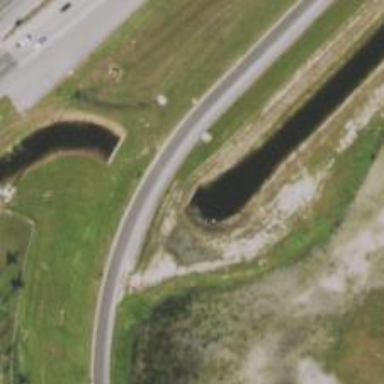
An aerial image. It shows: Culvert underpass for canal.